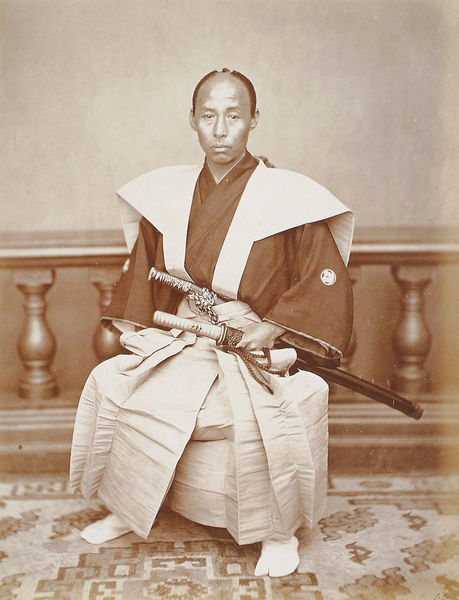
Titel: Samurai (Harada Kiichi), Nagasaki
Künstler: Ueno Hikoma
Institution: Houston, Museum of Fine Arts
Schlagwörter: umhang, frisur, blick, teppich, haare, innen, japan, zwei, sepia, foto, schwert, schwerter, krieger, kimono, sfoto